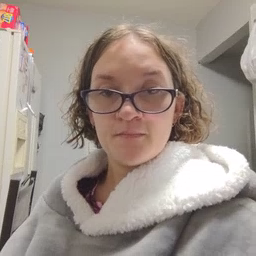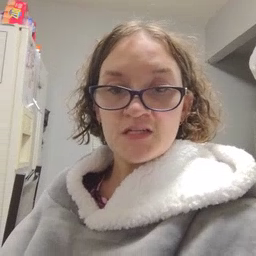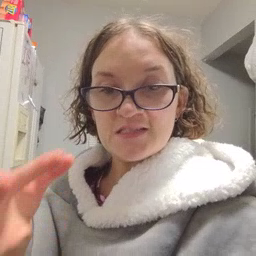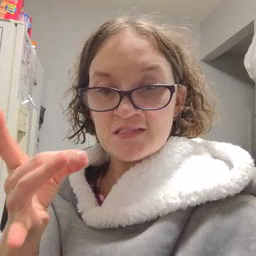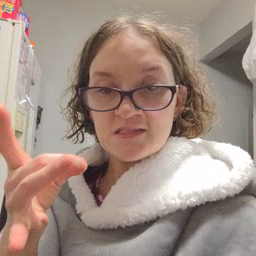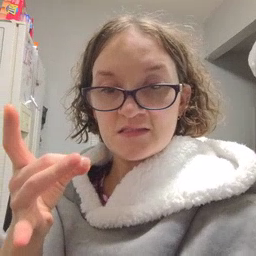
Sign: sticky